Question: I am at a bit of a loss for how how to do this.
I have a web page. I want a user to scroll down, then at a specific distance from the top I want the mouse scroll to effect an elements position (making it appear as thought that element is scrolling). then when that element hits a position (ie top: -500) I want the scroll to apply to the main webpage again. Any thoughts on how I can do this?
Im working on a fiddle now but not having any luck, I will post when I have something to show
Edit: The beginning of a solution/sudo code <URL>
Attached is an image of one area in which I am applying this.
'''
//pageFeature.style.backgroundPosition = "0px " + parseInt(-y / 6) + 'px');
var element = document.getElementById('container').getBoundingClientRect();
var elementTop = element.top //distance from top 720;
// variable to stop function from being replayed on scroll when scrolling image
var isScrollingImage = false;
// disables scroll on body
var disableScroll = function() {
document.body.style.overflow='hidden';
}
// enables scroll on body
var enableScroll = function() {
document.body.style.overflow='auto';
}
//change position of background along y axis with scroll
var scrollImage = function() {
console.log("called");
isScrollingImage = true;
var pageFeature = document.getElementById("inner");
var pageFeaturePosition;
pageFeature.style.backgroundPositionY=parseInt(-scrollY / 10) + "px";
//if (background is scrolled to bottom) {
// enableScroll();
// }
}
//when element gets to center of viewport and animation is scroll is not on element
//call scrollImage()
function checkPosition() {
if (scrollY > 720 && !isScrollingImage) {
disableScroll();
scrollImage();
}
//isScrollingImage = false;
}
//once out of view port will have to bring the image back down,
//scroll image will only happen on the way down
document.addEventListener('scroll', checkPosition);
'''

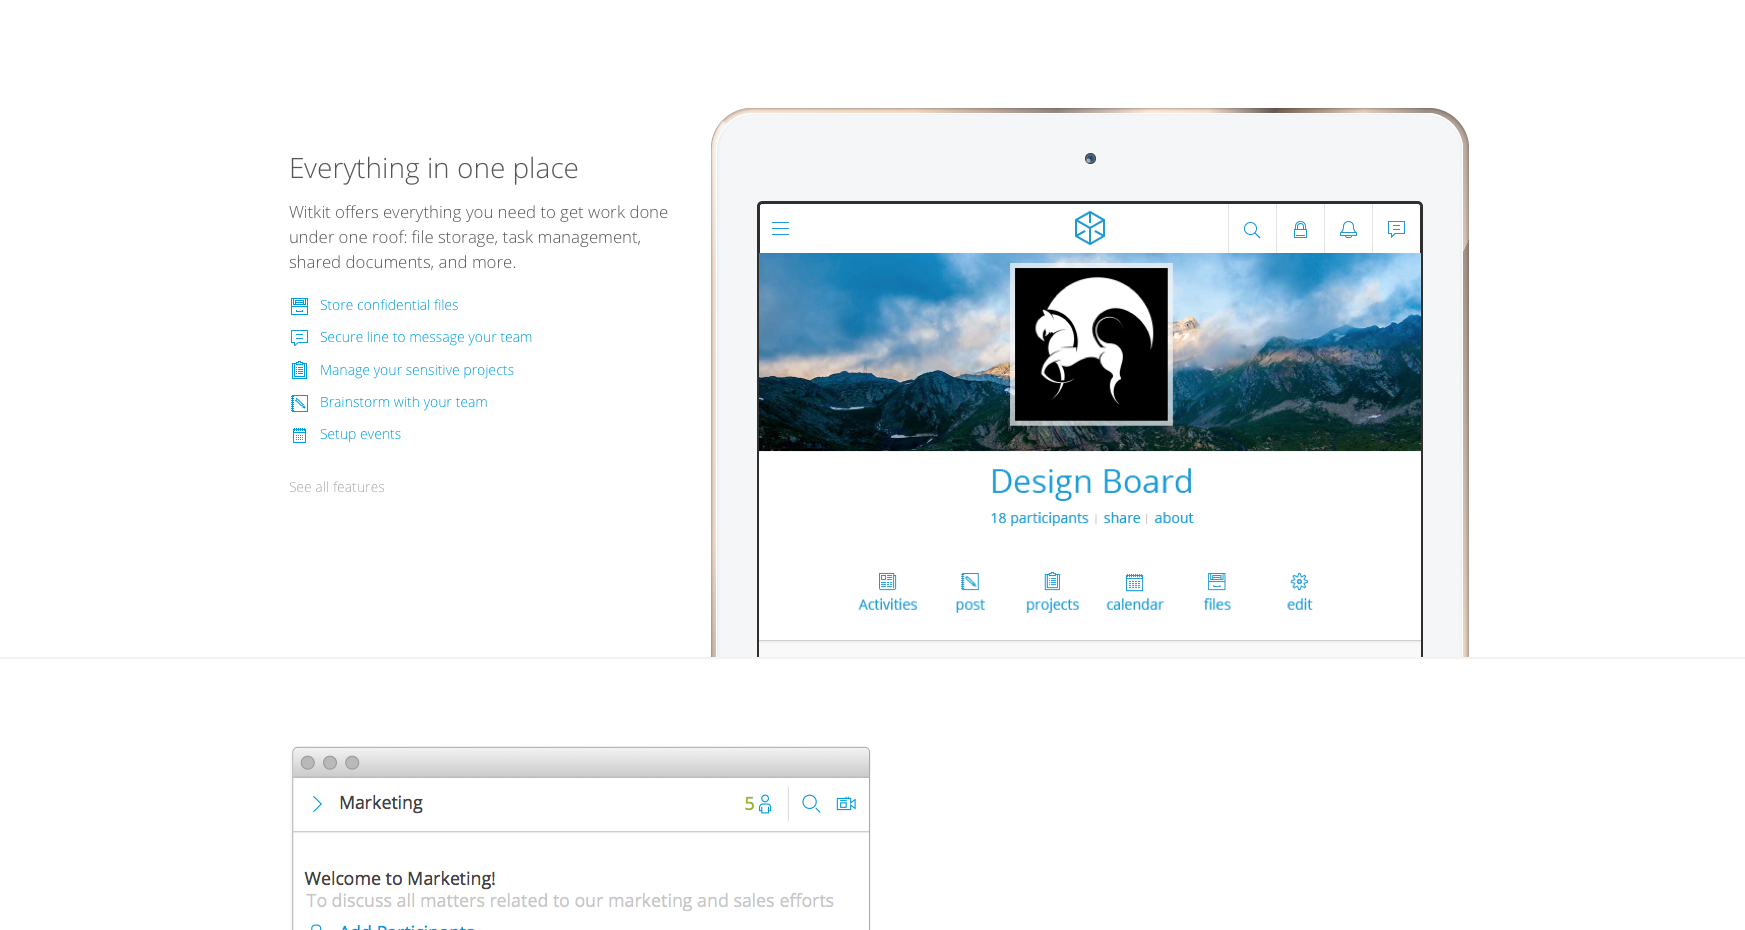
Answer: '''
var thresholdY = 150;
var thresholdCounter = 0;
var speed = 4;
var element = document.getElementById('yourElement');
window.onscroll = function(event) {
if(scrollY > thresholdY) {
window.scrollTo(0, thresholdY);
element.setAttribute('style', 'transform:translate3d(0,' + (--thresholdCounter * speed) + 'px,0);');
return false;
}
return null;
};
'''
<URL>
The idea here is that you keep the window in place when the user reaches a certain threshold Y position. Also at that time we transform the element along it's Y axis in the opposite direction the user is scrolling to make it move up as they scroll further down. Is that what you're looking for?